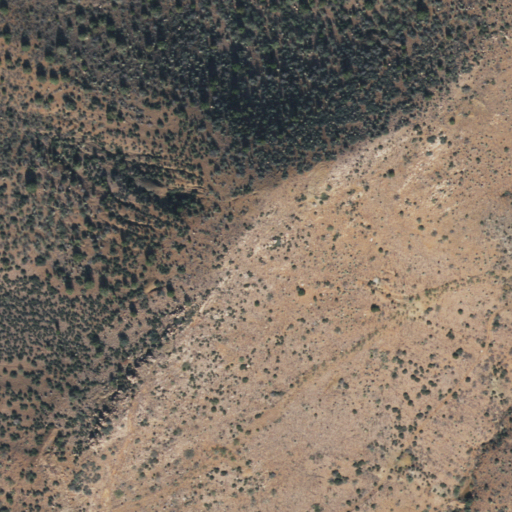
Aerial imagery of mountain in Arizona named Buffalo Hill containing only shrub